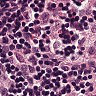
Metastatic tissue present: no